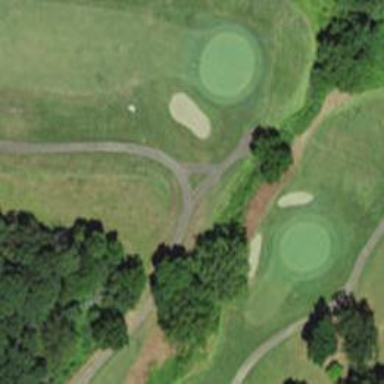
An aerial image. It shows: Service road designated as golf cart path.